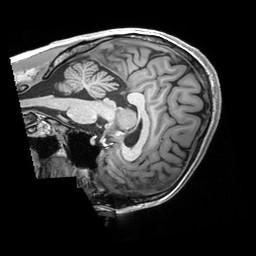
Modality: T1w
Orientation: sagittal
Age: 20
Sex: male
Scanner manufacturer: siemens
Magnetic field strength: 3 T
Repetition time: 2.53 s
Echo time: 0.00298 s